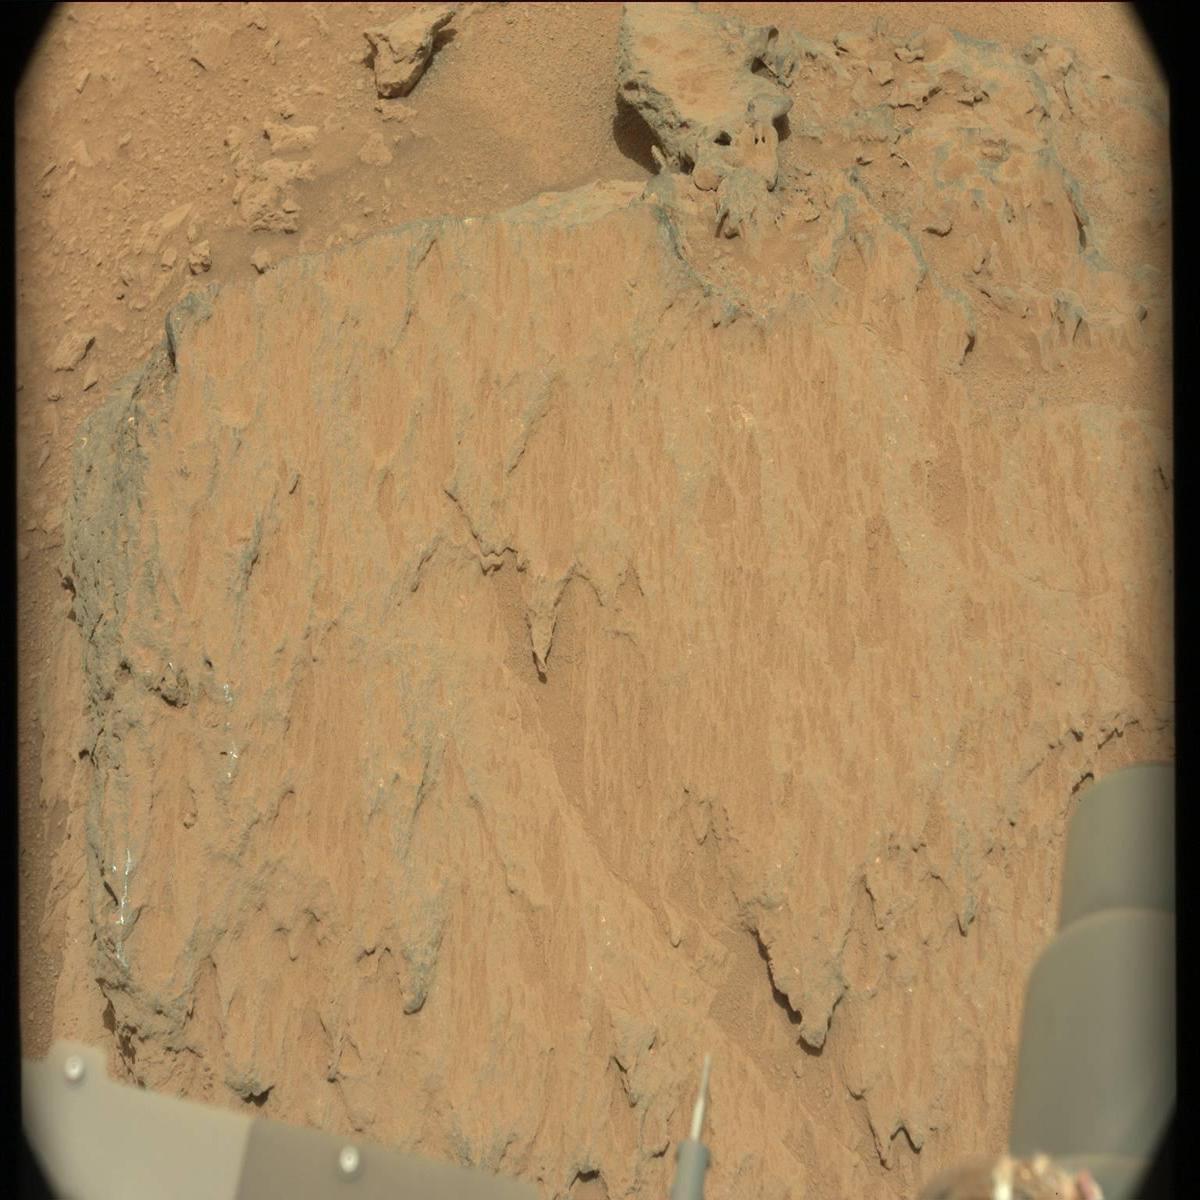
Terrain classes present: Bedrock, Rock, Rover, Sand / Soil